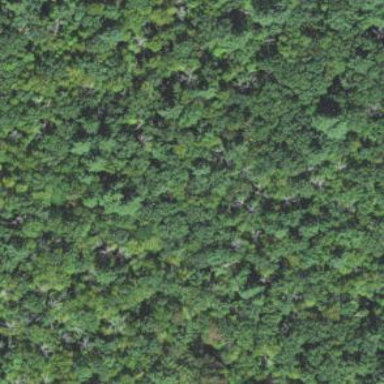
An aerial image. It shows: Mixed woodland with various types of leaves.